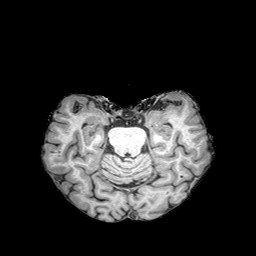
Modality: T1w
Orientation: coronal
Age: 72
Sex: female
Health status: healthy